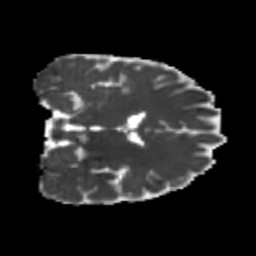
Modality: MD
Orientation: coronal
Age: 20
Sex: male
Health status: healthy
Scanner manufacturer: philips
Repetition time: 7.387 s
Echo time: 0.08599 s